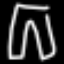
Label: pants